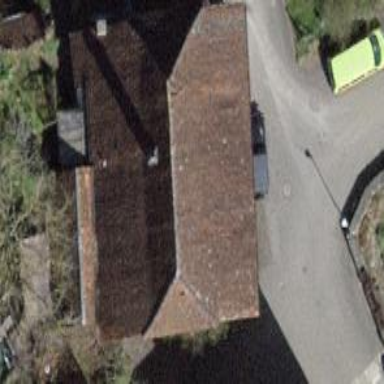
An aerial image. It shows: Building with tiled roof.